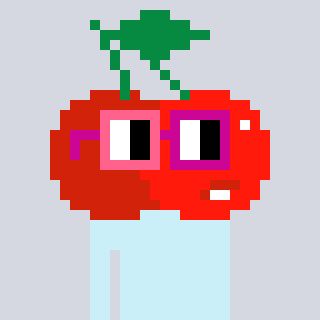
a pixel art character with square pink and red glasses, a cherry-shaped head and a orange-colored body on a cool background